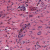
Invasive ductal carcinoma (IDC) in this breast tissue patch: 0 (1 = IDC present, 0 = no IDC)